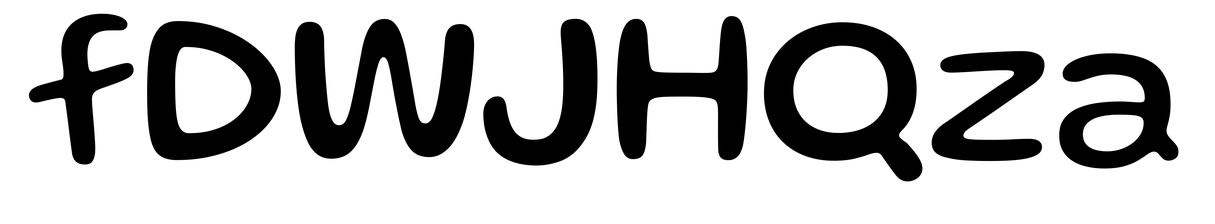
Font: Gluten_Regular